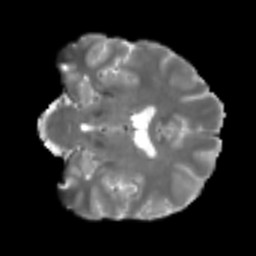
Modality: T2w
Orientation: coronal
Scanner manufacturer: siemens
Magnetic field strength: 3 T
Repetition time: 4 s
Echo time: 0.0594 s